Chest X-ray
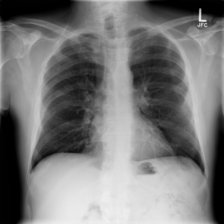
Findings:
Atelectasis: negative
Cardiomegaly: negative
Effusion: negative
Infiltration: positive
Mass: negative
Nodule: negative
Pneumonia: negative
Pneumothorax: negative
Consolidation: negative
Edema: negative
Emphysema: negative
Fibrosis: negative
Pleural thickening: negative
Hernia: negative